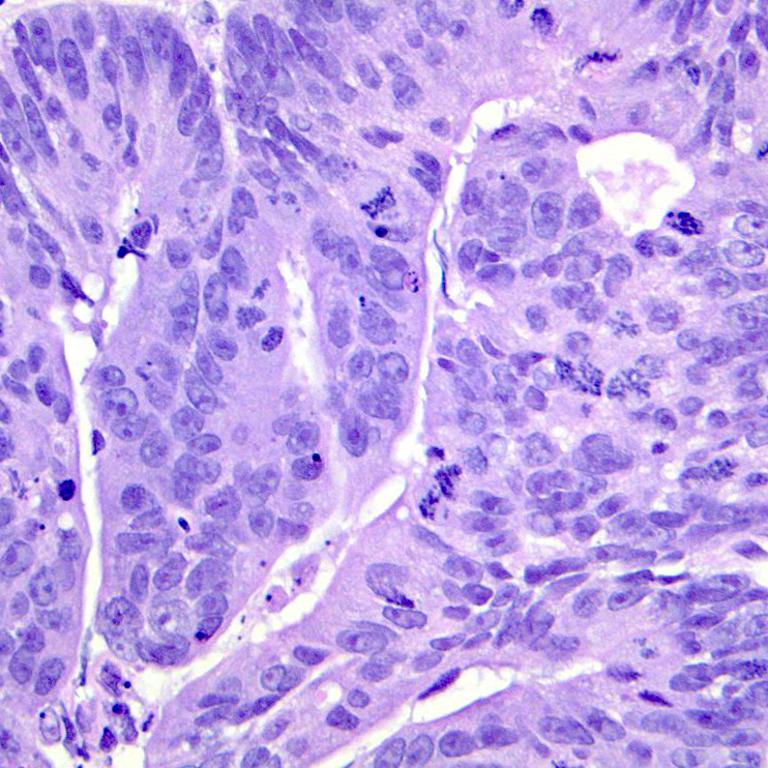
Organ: colon
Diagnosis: adenocarcinomas